Question: I have <URL> and it is also 'active' in that pressing it will return you to the GuitarToolkit app.
I know about the background audio APIs for the sound, but how does it do this banner? My first thought was local notifications, but nothing appears in notification center, and GuitarToolkit is not listed under Notifications in Settings.
My iPhone is not jailbroken and GuitarToolkit is available in the App Store, so what APIs is it using to achieve this?

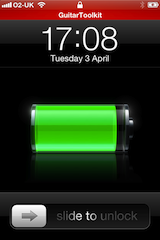
Answer: The banner appears because it's got an open audio recording session--you'll notice that the system Voice Memos app does the same thing, as does Shazam for a moment before it enters the background and Skype when you're on a call with the app in the background. I'm not sure of the specific API, but that's generally what's going on.